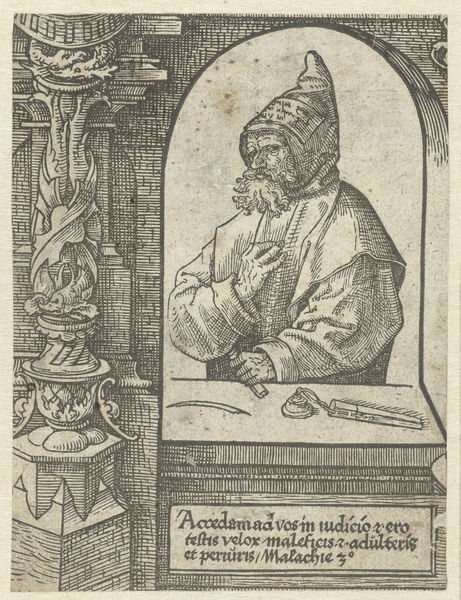
Titel: De profeet Maleachi
Künstler: Jacob Cornelisz. van Oostsanen
Standort: Amsterdam
Institution: Rijksmuseum
Schlagwörter: arch, hat, white, black, old, robe, table, print, feather, hand, man, stone, drawing, paper, monochrome, beard, pen, quill, monk, engraving, medieval, pillar, magic, latin, university, text, snake, tool, middle ages, sleeves, words, philosopher, scissor, hood, sorcerer, wizard, man', scribe, judicio, medicine, mage, alchemist, vos, ink pen, stethoscope, jp, velox, druid